Question: I have to create custom keyboard like the real keyboard in iOS.
I need to do following like keyboard.

like that.
How can i create like that?
Please tell me , because i'm just new beginner.
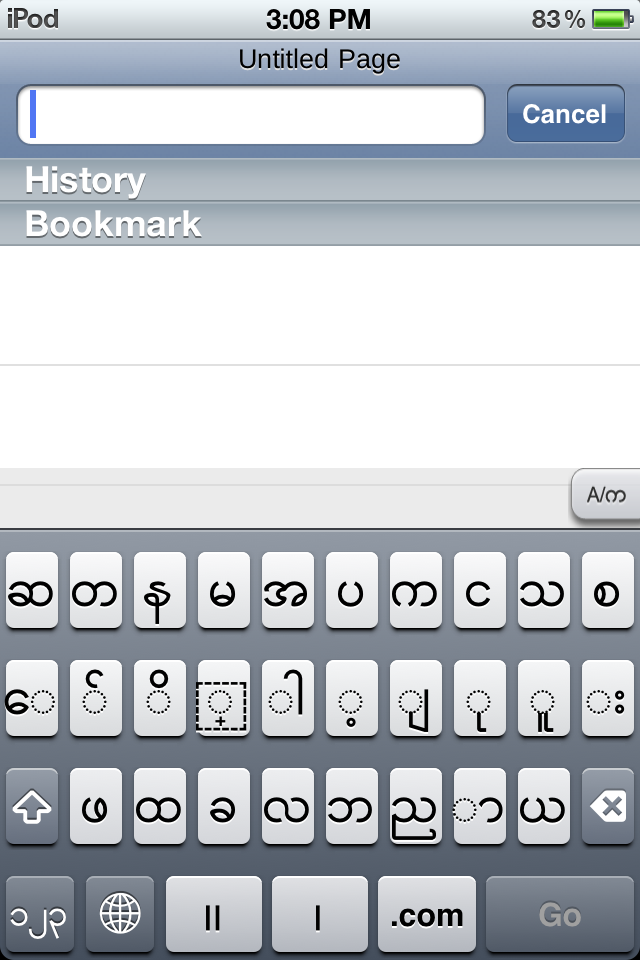
Answer: Here's something that I created that might help. Just fork it on GitHub and change the Punjabi characters to Myanmar. Most of the hard work is done for you :)
<URL>